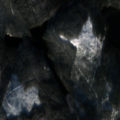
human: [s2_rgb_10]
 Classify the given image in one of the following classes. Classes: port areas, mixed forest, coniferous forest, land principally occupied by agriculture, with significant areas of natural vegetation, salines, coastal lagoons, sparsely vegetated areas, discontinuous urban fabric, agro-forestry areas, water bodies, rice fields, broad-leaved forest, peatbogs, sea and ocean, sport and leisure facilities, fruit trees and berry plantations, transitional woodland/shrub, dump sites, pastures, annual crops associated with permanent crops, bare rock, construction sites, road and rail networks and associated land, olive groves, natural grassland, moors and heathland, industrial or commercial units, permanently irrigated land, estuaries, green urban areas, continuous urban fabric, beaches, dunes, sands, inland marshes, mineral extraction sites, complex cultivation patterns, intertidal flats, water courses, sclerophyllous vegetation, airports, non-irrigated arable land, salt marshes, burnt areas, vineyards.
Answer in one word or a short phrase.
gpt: coniferous forest, transitional woodland/shrub